Interaction volume radius: 10 \u00c5
Interaction volume height: 20 \u00c5
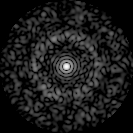
Disorder parameter: 0.816